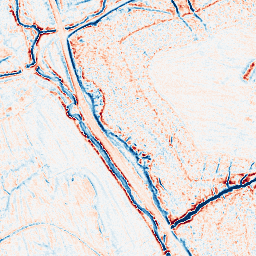
Category: edge_preserving
Decomposition family: anisotropic_diffusion
Decomposition parameters: iterations: 10
kappa: 10
gamma: 0.15
Upsampling method: bspline
Upsampling parameters: scale: 2
Upsampling scale: 2